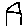
Label: house